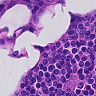
Metastatic tissue present: no